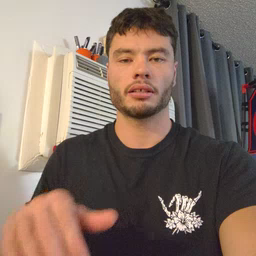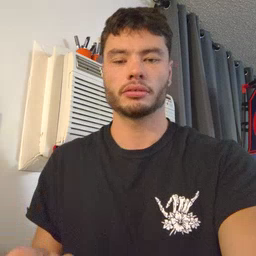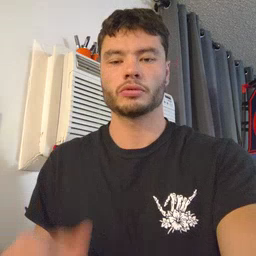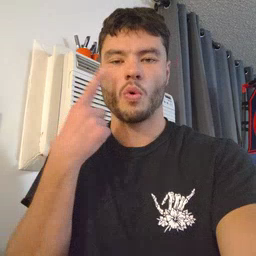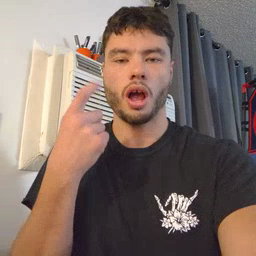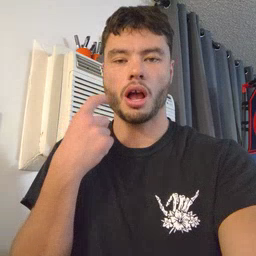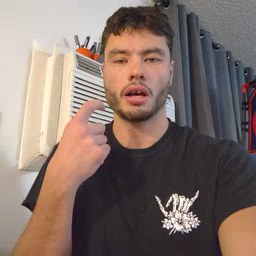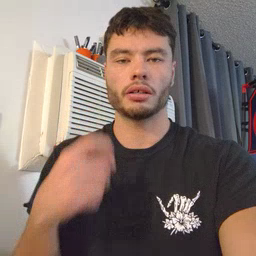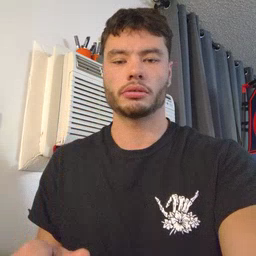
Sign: cry